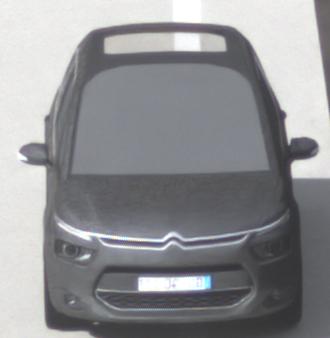
Make: Citroen
Model: Grand C4 Picasso VTi 120
Detailed model: Grand C4 Picasso (II)
Model produced from: 2013/10
Model produced until: 2015/02
Doors: 5
Color: gray
Road condition: dry road
Daytime: morning or afternoon
Contrast: low contrast